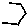
Label: hexagon